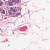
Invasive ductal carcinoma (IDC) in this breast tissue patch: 0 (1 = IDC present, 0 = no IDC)